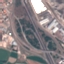
Land use / land cover class: Highway